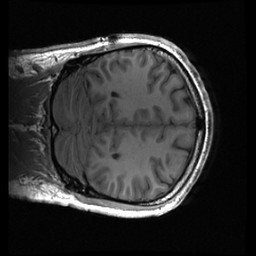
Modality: inplaneT1
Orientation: coronal